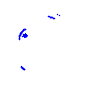
Particle: kaon